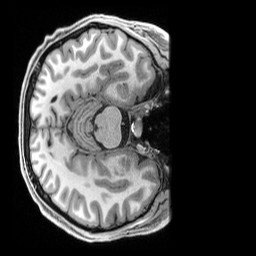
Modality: T1w
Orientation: axial
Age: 26
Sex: male
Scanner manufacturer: siemens
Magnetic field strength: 3 T
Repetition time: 2.5 s
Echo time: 0.00296 s